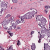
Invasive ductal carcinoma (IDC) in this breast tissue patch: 1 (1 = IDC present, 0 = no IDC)